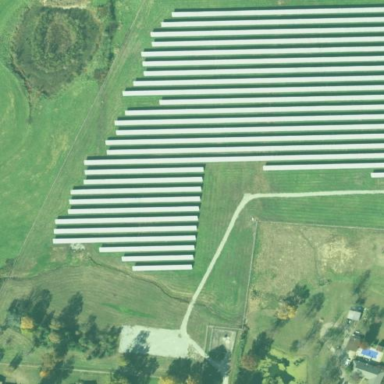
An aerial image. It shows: Solar power plant utilizing photovoltaic technology.